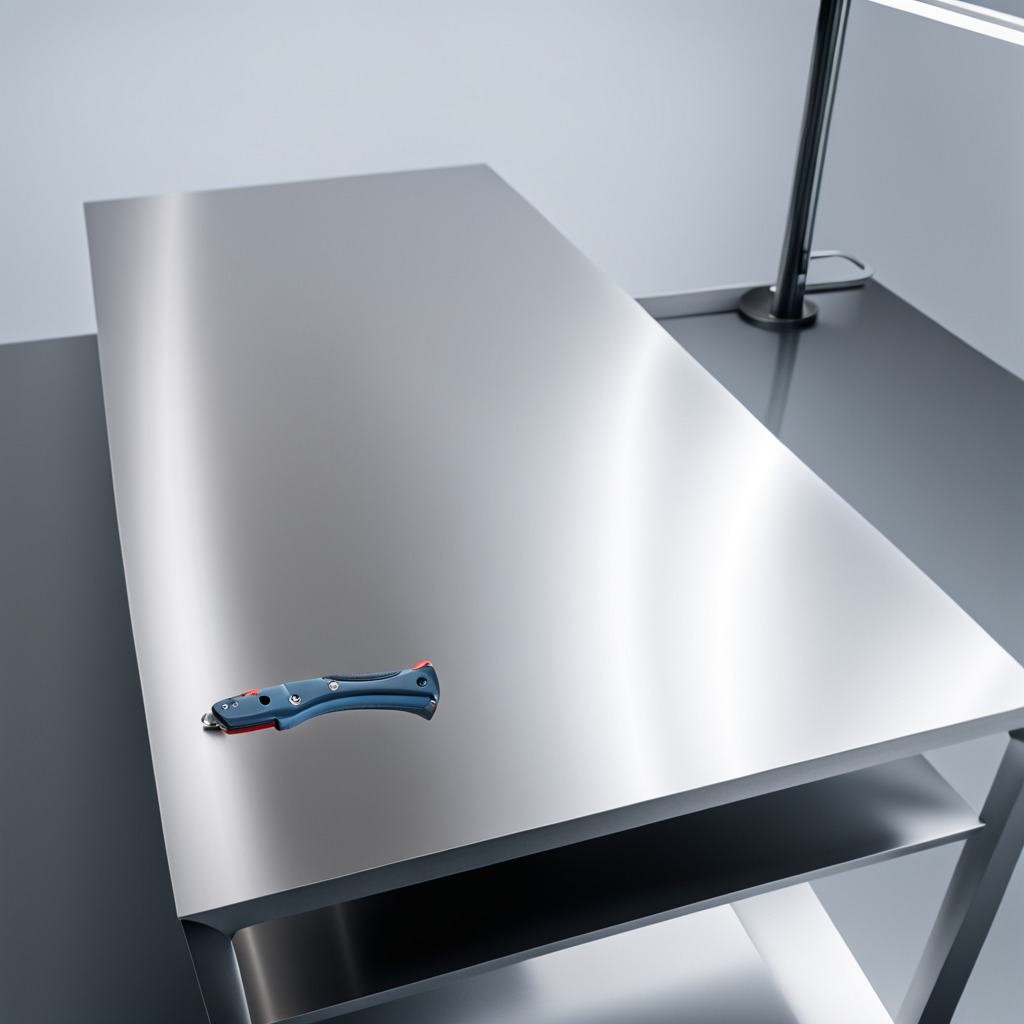
A utility knife is lying on the stainless steel table in a high-end prototyping lab.